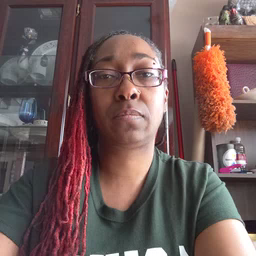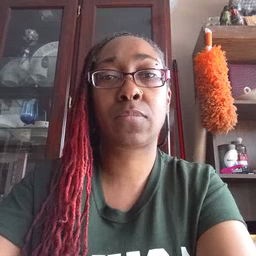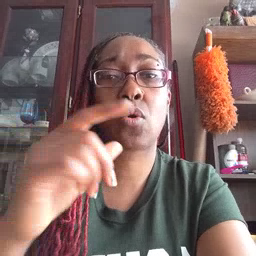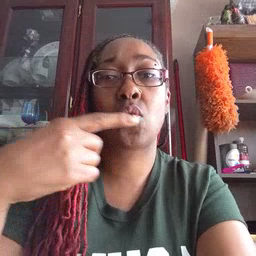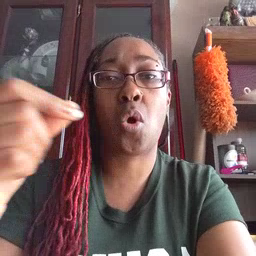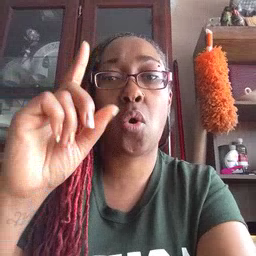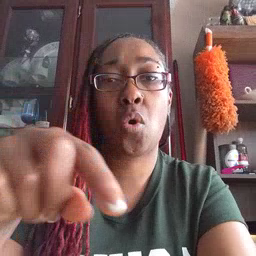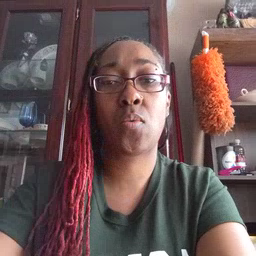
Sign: go